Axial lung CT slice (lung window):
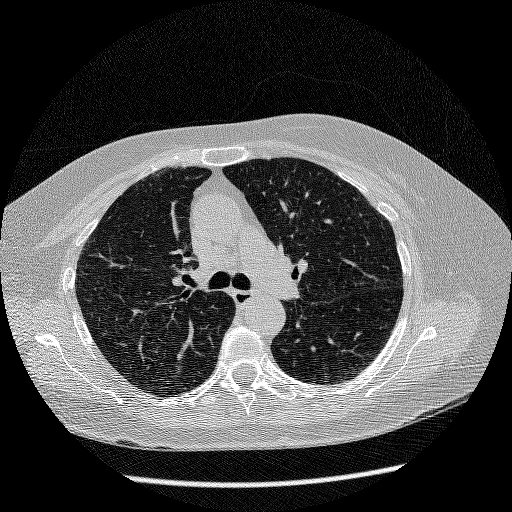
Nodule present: no